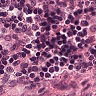
Metastatic tissue present: no